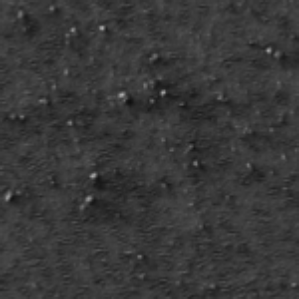
Label: frost